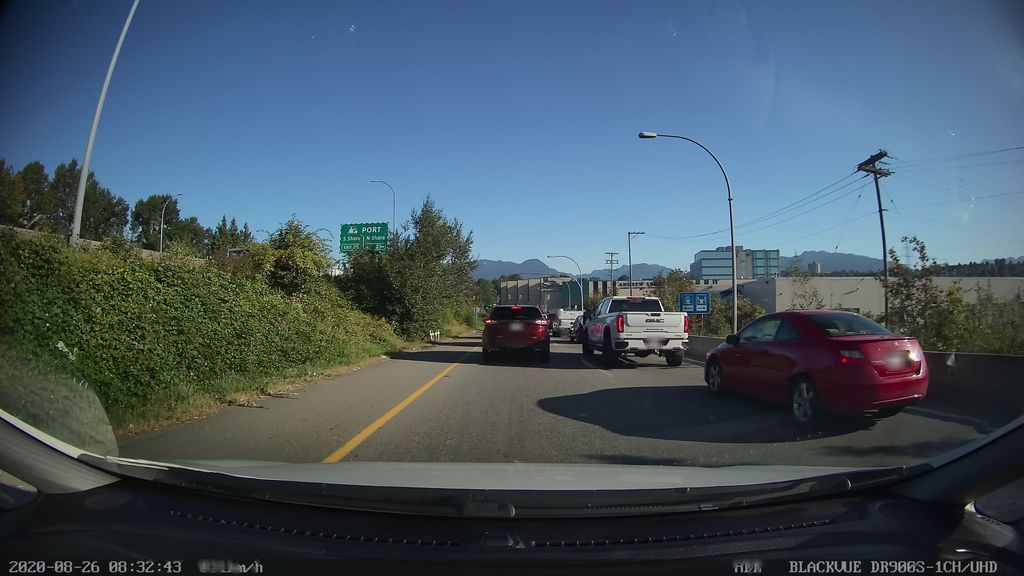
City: vancouver